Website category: university
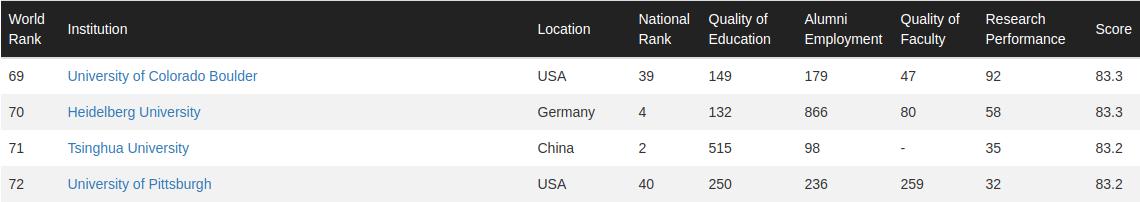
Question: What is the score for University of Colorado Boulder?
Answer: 83.3

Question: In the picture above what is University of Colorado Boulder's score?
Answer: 83.3

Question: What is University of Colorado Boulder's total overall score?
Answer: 83.3

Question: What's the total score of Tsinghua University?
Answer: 83.2

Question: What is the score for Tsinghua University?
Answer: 83.2

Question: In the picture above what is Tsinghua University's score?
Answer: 83.2

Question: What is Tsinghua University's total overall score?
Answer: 83.2

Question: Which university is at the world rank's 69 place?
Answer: University of Colorado Boulder

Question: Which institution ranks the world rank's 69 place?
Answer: University of Colorado Boulder

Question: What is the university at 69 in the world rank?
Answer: University of Colorado Boulder

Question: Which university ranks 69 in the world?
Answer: University of Colorado Boulder

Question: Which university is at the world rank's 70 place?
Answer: Heidelberg University

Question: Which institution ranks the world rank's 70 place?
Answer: Heidelberg University

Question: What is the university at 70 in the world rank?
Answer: Heidelberg University

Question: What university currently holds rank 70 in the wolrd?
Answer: Heidelberg University

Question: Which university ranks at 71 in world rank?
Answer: Tsinghua University

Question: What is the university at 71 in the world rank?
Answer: Tsinghua University

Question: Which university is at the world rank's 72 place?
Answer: University of Pittsburgh

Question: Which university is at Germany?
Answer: Heidelberg University

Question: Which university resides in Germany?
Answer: Heidelberg University

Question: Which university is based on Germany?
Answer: Heidelberg University

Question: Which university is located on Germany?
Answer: Heidelberg University

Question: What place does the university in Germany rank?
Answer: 70

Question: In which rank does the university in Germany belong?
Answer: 70

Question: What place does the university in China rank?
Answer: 71

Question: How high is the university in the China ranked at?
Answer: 71

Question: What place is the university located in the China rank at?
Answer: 71

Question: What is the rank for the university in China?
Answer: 71

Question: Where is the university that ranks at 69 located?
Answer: USA

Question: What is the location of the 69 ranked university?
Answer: USA

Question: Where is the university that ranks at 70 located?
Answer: Germany

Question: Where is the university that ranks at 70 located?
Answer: Germany

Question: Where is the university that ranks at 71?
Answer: China

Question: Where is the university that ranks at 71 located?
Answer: China

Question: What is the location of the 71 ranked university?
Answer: China

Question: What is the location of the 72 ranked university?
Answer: USA

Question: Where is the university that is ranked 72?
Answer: USA